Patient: sex M, age 73
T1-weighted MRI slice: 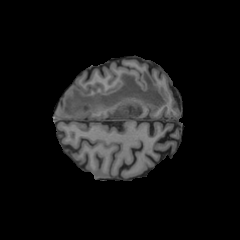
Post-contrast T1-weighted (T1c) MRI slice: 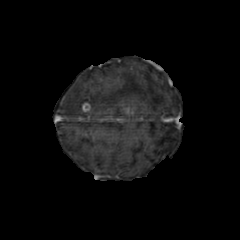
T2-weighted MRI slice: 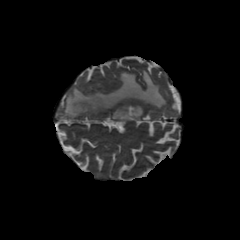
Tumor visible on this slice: yes
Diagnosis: Glioblastoma, IDH-wildtype
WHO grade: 4